Question: On <URL>?
Would it be something like...
'''
$('#logo').hover(function(){
$(this).animate({ highlight: green }, 'slow');
});
'''

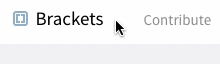
Answer: I reassembled a snippet of their HTML and CSS below:
'''
.brackets-logo a {
color: #000;
font: 400 19px / 50px source-sans-pro, sans-serif;
text-decoration: none;
}
.brackets-logo i {
display: inline-block;
height: 15px;
width: 15px;
margin: 0 7px 0 0;
position: relative;
top: 1px;
background: url(http://brackets.io/img/sprite.svg) no-repeat 0 0;
background-size: 18px 94px;
}
.brackets-logo:hover {
-webkit-filter: hue-rotate(360deg);
filter: hue-rotate(360deg);
-webkit-transition: all 3s;
-moz-transition: all 3s;
transition: all 3s;
}
'''
'''
<h1 class="brackets-logo"><a href="#">
<i></i>Brackets</a></h1>
'''
Looks like they're using <URL>.
You could also combine the CSS 'animate' property and the ':hover' pseudo-class and '::selection' pseudo-element to animate the text selection color. You would have to use an inline 'svg' for the little bracket icon though, so you could animate it's 'fill' property as well.